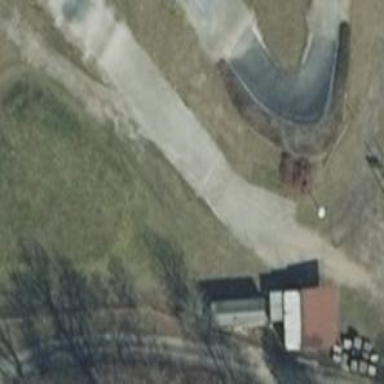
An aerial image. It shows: Raceway with finish line.